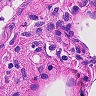
Metastatic tissue present: no